Question: I have been trying to implement marching cubes in unity with c# but the meshes that are being created all have a rotation that is off by 90 degrees.
in this example I am trying to create a cube.

this is my current code that I have if any one can figure out what the problem is that would be great thanks.
'''
using System.Collections;
using System.Collections.Generic;
using UnityEngine;
[RequireComponent(typeof(MeshFilter))]
public class train : MonoBehaviour
{
//setup e.g varables and lists
//----------------------------------------------------------------------------------------------------
//size of the chunk
public int size = 10;
//binary stuff
public List<int> binary = new List<int>();
int bitewisenum = 0;
//posithions
public static Vector3 xyz = new Vector3();
public Vector3 list_edges = new Vector3();
//how much air the cut off point bettween air and solid 0.45 - 0.55 works best
public float dencity = 0.4f;
//mesh
public Vector3[] vertices;
public List<Vector3> vertices_list = new List<Vector3>();
public List<Vector3> vertices_list_store = new List<Vector3>();
public List<Vector3> inverlist = new List<Vector3>();
//we can convert it back to an array later
public List<int> tri = new List<int>();
Mesh mesh;
private int[] num;
private float airsolid_test;
public float cutoff; // 11 works best
//perlin noise
//---------------------------------------------------------------------------------------------------
public static float Perlin3D(float x, float y, float z, float cut)
{
//float AB = Mathf.PerlinNoise(x, y);
//float BC = Mathf.PerlinNoise(y, z);
//float AC = Mathf.PerlinNoise(x, z);
//
//
//float BA = Mathf.PerlinNoise(y, x);
//float CB = Mathf.PerlinNoise(z, y);
//float CA = Mathf.PerlinNoise(z, x);
//
////get the avarge
//float ABC = AB + BC + AC + BA + CB + CA;
//float per = ABC / 6f;
//if (y > cut)
//{
// per = Mathf.Pow(per * (y / 8.5f), 2.718f) + 0.3f;
//}
//testing
float per;
if (x >= cut)
{
per = 0f;
} else if (y >= cut)
{
per = 0f;
}
else if (z <= 0)
{
per = 0f;
}
else if (x <= 0)
{
per = 0f;
}
else if (z >= cut)
{
per = 0f;
}
else if (y <= 0)
{
per = 0f;
}else
{
per = 10f;
}
//testing ends
return per;
}
//----------------------------------------------------------------------------------------
private void Start()
{
//set up binary
binary.Add(1);
binary.Add(2);
binary.Add(4);
binary.Add(8);
binary.Add(16);
binary.Add(32);
binary.Add(64);
binary.Add(128);
//setup mesh
mesh = new Mesh();
GetComponent<MeshFilter>().mesh = mesh;
tri.Clear();
//testing --------------------------------------
airsolid_test = dencity;
//0.1 is because of the perlin noise
for (float x = 0.1f; x < 16; x++)
{
for (int y = 0; y < 15; y++)
{
for (int z = 0; z < 15; z++)
{
//airsolid_test = dencity;
//if (y >= cutoff)
//{//mountans
// airsolid_test += 0.0f;//0.2f
//}
//else
//{//caves
// airsolid_test -= 0.005f;//0.005
//}
xyz.x = x;
xyz.y = y;
xyz.z = z;
createshape(x, y, z);
upmesh();
}
}
}
}
//xyz.x = x;
// xyz.y = y;
// xyz.z = z;
// createshape(x, y, z);
//upmesh();
//upmesh stands for update mesh
void upmesh()
{
mesh.Clear();
mesh.vertices = vertices;
mesh.triangles = tri.ToArray();
mesh.RecalculateNormals();
}
//-------------------------------------------------------------------------------------
// this is the main function and you give it an xyz cordanit and it sets the mesh's triangles and veticeys
void createshape(float x, float y, float z)
{
//list for the binary
List<int> bite = new List<int>();
bite.Clear();
bitewisenum = 0;
//this is getting the binay representation for each point on the cube if the point is > the density value store it as a 1 else as a 0
// so we end up with a binary number like <PHONE>
//position 7
if (Perlin3D(x + 1, y, z + 1, cutoff) > airsolid_test)
{
bite.Add(1);
//these store the value for intertopilation later but im not using it yet
float Pose_7 = Perlin3D(x + 1, y, z + 1,cutoff);
}
else
{
bite.Add(0);
}
//position 6
if (Perlin3D(x + 1, y + 1, z + 1, cutoff) > airsolid_test)
{
bite.Add(1);
float Pose_6 = Perlin3D(x + 1, y + 1, z + 1, cutoff);
}
else
{
bite.Add(0);
}
//position 5
if (Perlin3D(x, y + 1, z + 1, cutoff) > airsolid_test)
{
bite.Add(1);
float Pose_5 = Perlin3D(x, y + 1, z + 1, cutoff);
}
else
{
bite.Add(0);
}
//position 4
if (Perlin3D(x, y, z + 1, cutoff) > airsolid_test)
{
bite.Add(1);
float Pose_4 = Perlin3D(x, y, z + 1, cutoff);
}
else
{
bite.Add(0);
}
//position 3
if (Perlin3D(x + 1, y, z, cutoff) > airsolid_test)
{
bite.Add(1);
float Pose_3 = Perlin3D(x + 1, y, z, cutoff);
}
else
{
bite.Add(0);
}
//position 2
if (Perlin3D(x + 1, y + 1, z, cutoff) > airsolid_test)
{
bite.Add(1);
float Pose_2 = Perlin3D(x + 1, y + 1, z, cutoff);
}
else
{
bite.Add(0);
}
//position 1
if (Perlin3D(x, y + 1, z, cutoff) > airsolid_test)
{
bite.Add(1);
float Pose_1 = Perlin3D(x, y + 1, z, cutoff);
}
else
{
bite.Add(0);
}
//position 0
if (Perlin3D(x, y, z, cutoff) > airsolid_test)
{
bite.Add(1);
float Pose_0 = Perlin3D(x, y, z, cutoff);
}
else
{
bite.Add(0);
}
//convert binary in to decimal because i dont know an easy way to do this but
//loop throught all items in the binary list and change them
for (int i = 0; i <= 7; i++)
{
if (bite[i] == 1)
{
bitewisenum += binary[i];
}
}
//print(bitewisenum);
//check if its not all air or inside an object
//this means that we check if its 0 or 255
//now we need to make the mesh and show it
if (bitewisenum != 0 && bitewisenum != 255)
{
//Debug.Log("made a mesh");
//store the int array for easyer use
int[] trian = table.TriangleTable[bitewisenum];
/*
* at this point the int array describes edges not postions
* and we need to change that so what we do is loop through ever item in the list and
* parce it through a function(table.transform_to_postion) this returns a Vector 3
* which we then add to a list
*/
vertices_list.Clear();
for (int num = 0; num < trian.Length; num++)
{
//get the actule postions
//we give the function a edge index as an int which represents a edge index and it gives you the actule postion back as a vector 3
list_edges = transform_to_postion(trian[num]);
//add them to the list
vertices_list.Add(list_edges);
vertices_list_store.Add(list_edges);
//end of the for loop
}
// set vetaceys
vertices = vertices_list_store.ToArray();
//
//setting the triangles based off how many items there are on the verticeys list
if (vertices_list.Count / 3 == 1)
{
for (int i = 1; i < 4; i++)
{
tri.Add(tri.Count);
}
}
else if (vertices_list.Count / 3 == 2)
{
for (int i = 1; i < 7; i++)
{
tri.Add(tri.Count);
}
}
else if (vertices_list.Count / 3 == 3)
{
for (int i = 1; i < 10; i++)
{
tri.Add(tri.Count);
}
}
else if (vertices_list.Count / 3 == 4)
{
for (int i = 1; i < 13; i++)
{
tri.Add(tri.Count);
}
}
else if (vertices_list.Count / 3 == 5)
{
for (int i = 1; i < 16; i++)
{
tri.Add(tri.Count);
}
}
/*
Debug.Log("the legnth of verticys: "+vertices.Length);
Debug.Log("the legnth of tri: "+tri.Length);
Debug.Log("tri legnth " + tri.Length);
end of the if loop
*/
}
//end of the function
}
public static Vector3 transform_to_postion(int number_edge)
{
Vector3 xyz_of_edge = new Vector3();
//check which one it is and then set the xyz
if (number_edge == 0)
{
xyz_of_edge.x = xyz.x + 0.5f;
xyz_of_edge.y = xyz.y;
xyz_of_edge.z = xyz.z + 1f;
}
else if (number_edge == 1)
{
xyz_of_edge.x = xyz.x + 1f;
xyz_of_edge.y = xyz.y;
xyz_of_edge.z = xyz.z + 0.5f;
}
else if (number_edge == 2)
{
xyz_of_edge.x = xyz.x + 0.5f;
xyz_of_edge.y = xyz.y;
xyz_of_edge.z = xyz.z;
}
else if (number_edge == 3)
{
xyz_of_edge.x = xyz.x;
xyz_of_edge.y = xyz.y;
xyz_of_edge.z = xyz.z + 0.5f;
}
else if (number_edge == 4)
{
xyz_of_edge.x = xyz.x + 0.5f;
xyz_of_edge.y = xyz.y + 1f;
xyz_of_edge.z = xyz.z + 1f;
}
else if (number_edge == 5)
{
xyz_of_edge.x = xyz.x + 1f;
xyz_of_edge.y = xyz.y + 1f;
xyz_of_edge.z = xyz.z + 0.5f;
}
else if (number_edge == 6)
{
xyz_of_edge.x = xyz.x + 0.5f;
xyz_of_edge.y = xyz.y + 1f;
xyz_of_edge.z = xyz.z;
}
else if (number_edge == 7)
{
xyz_of_edge.x = xyz.x;
xyz_of_edge.y = xyz.y + 1;
xyz_of_edge.z = xyz.z + 0.5f;
}
else if (number_edge == 8)
{
xyz_of_edge.x = xyz.x;
xyz_of_edge.y = xyz.y + 0.5f;
xyz_of_edge.z = xyz.z + 1f;
}
else if (number_edge == 9)
{
xyz_of_edge.x = xyz.x + 1f;
xyz_of_edge.y = xyz.y + 0.5f;
xyz_of_edge.z = xyz.z + 1f;
}
else if (number_edge == 10)
{
xyz_of_edge.x = xyz.x + 1f;
xyz_of_edge.y = xyz.y + 0.5f;
xyz_of_edge.z = xyz.z;
}
else if (number_edge == 11)
{
xyz_of_edge.x = xyz.x;
xyz_of_edge.y = xyz.y + 0.5f;
xyz_of_edge.z = xyz.z;
}
//Debug.Log("edge index " + number_edge);
//Debug.Log("edges "+xyz_of_edge);
//Debug.Log(xyz_of_edge);
return xyz_of_edge;
}
}
'''
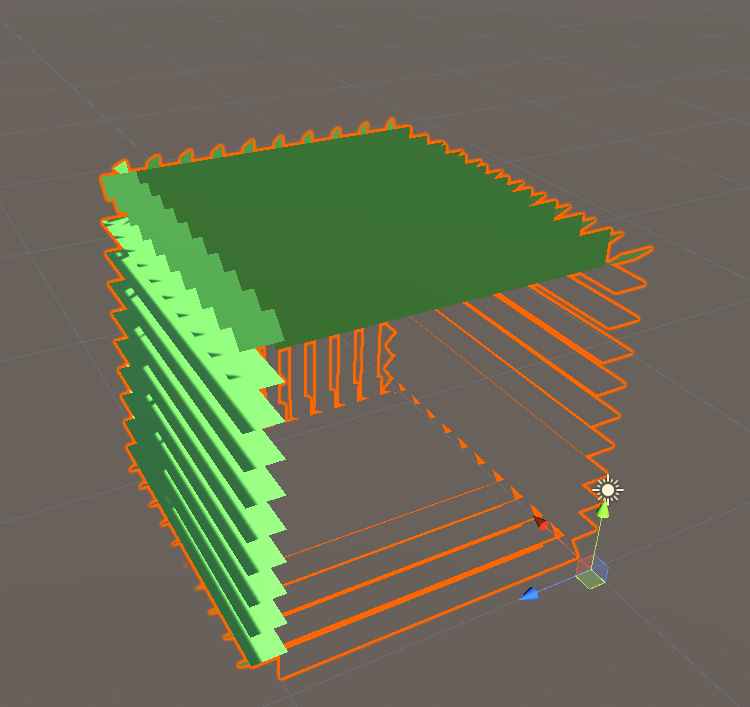
Answer: I figured out that the problem was the way that I was labeling the points of the cube. I had had them wrong for the triangulation table this was causing the orientation error.
to fix it all I did was in my code I redefined the points to there actual value.